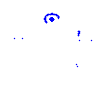
Particle: electron